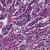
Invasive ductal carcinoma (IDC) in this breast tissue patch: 1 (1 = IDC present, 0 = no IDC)